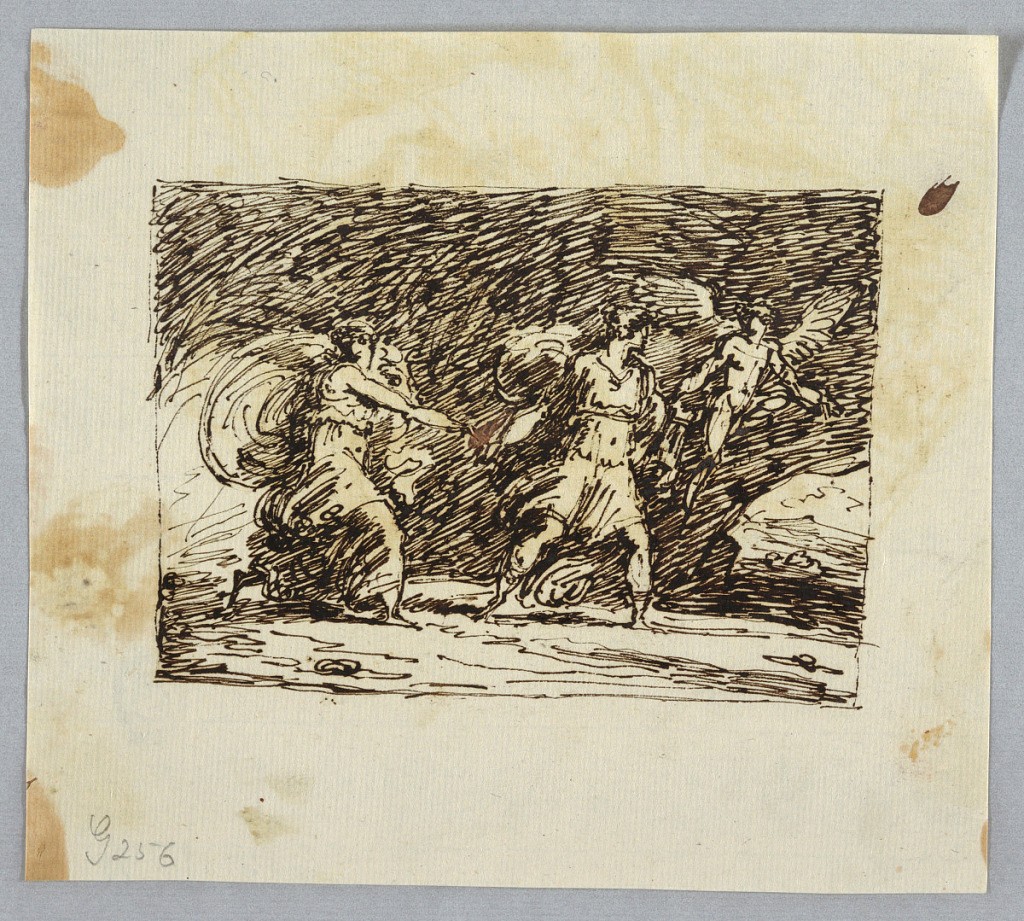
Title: Drawing
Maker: Felice Giani, Italian, 1758–1823
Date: About 1790
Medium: Pen and brown ink with brown wash (iron gall ink)
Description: Horizontal rectangle. Guided by Cupid, flying, Orpheus leads Eurydice out of the Hades. Their right hands are joined. The setting: rock formation.